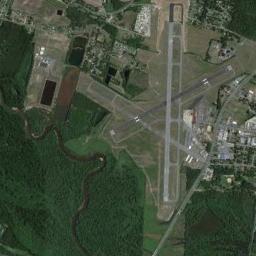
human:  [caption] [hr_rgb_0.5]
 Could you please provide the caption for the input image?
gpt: A complex airport with many runways and buildings is next to a huge forest with a meandering river next to it .

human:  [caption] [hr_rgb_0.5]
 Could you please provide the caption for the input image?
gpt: The airport has three staggered runways .

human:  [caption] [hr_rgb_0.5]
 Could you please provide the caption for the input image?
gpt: An airport with some staggered runways in the forest and some villages beside .

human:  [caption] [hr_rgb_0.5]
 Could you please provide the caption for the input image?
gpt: There is an airport surrounded by buildings next to the forest .

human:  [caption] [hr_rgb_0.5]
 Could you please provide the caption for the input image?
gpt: The three roads of the airport intersect .